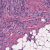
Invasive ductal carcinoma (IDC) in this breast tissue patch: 1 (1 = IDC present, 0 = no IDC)